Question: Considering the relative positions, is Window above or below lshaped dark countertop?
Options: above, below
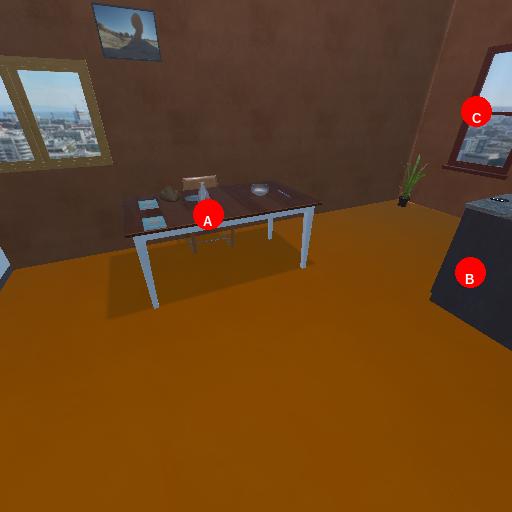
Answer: above